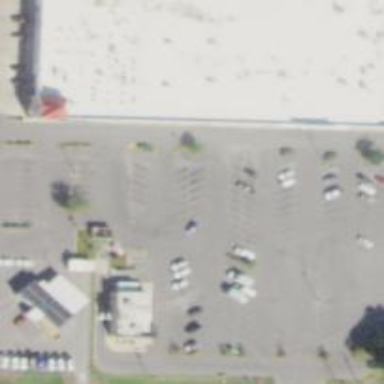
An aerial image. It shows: Parking space.